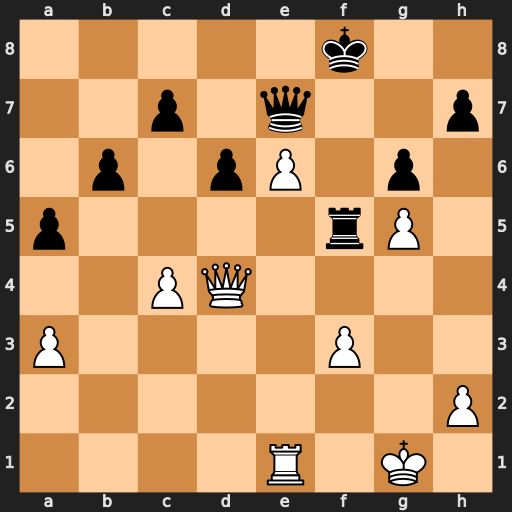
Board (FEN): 5k2/2p1q2p/1p1pP1p1/p4rP1/2PQ4/P4P2/7P/4R1K1
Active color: w
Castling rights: -
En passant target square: -
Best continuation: Qh8#